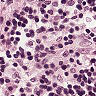
Metastatic tissue present: no